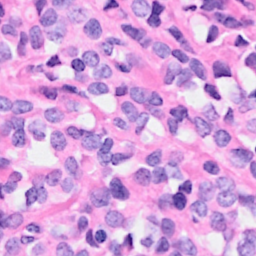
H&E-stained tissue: Breast